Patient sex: F
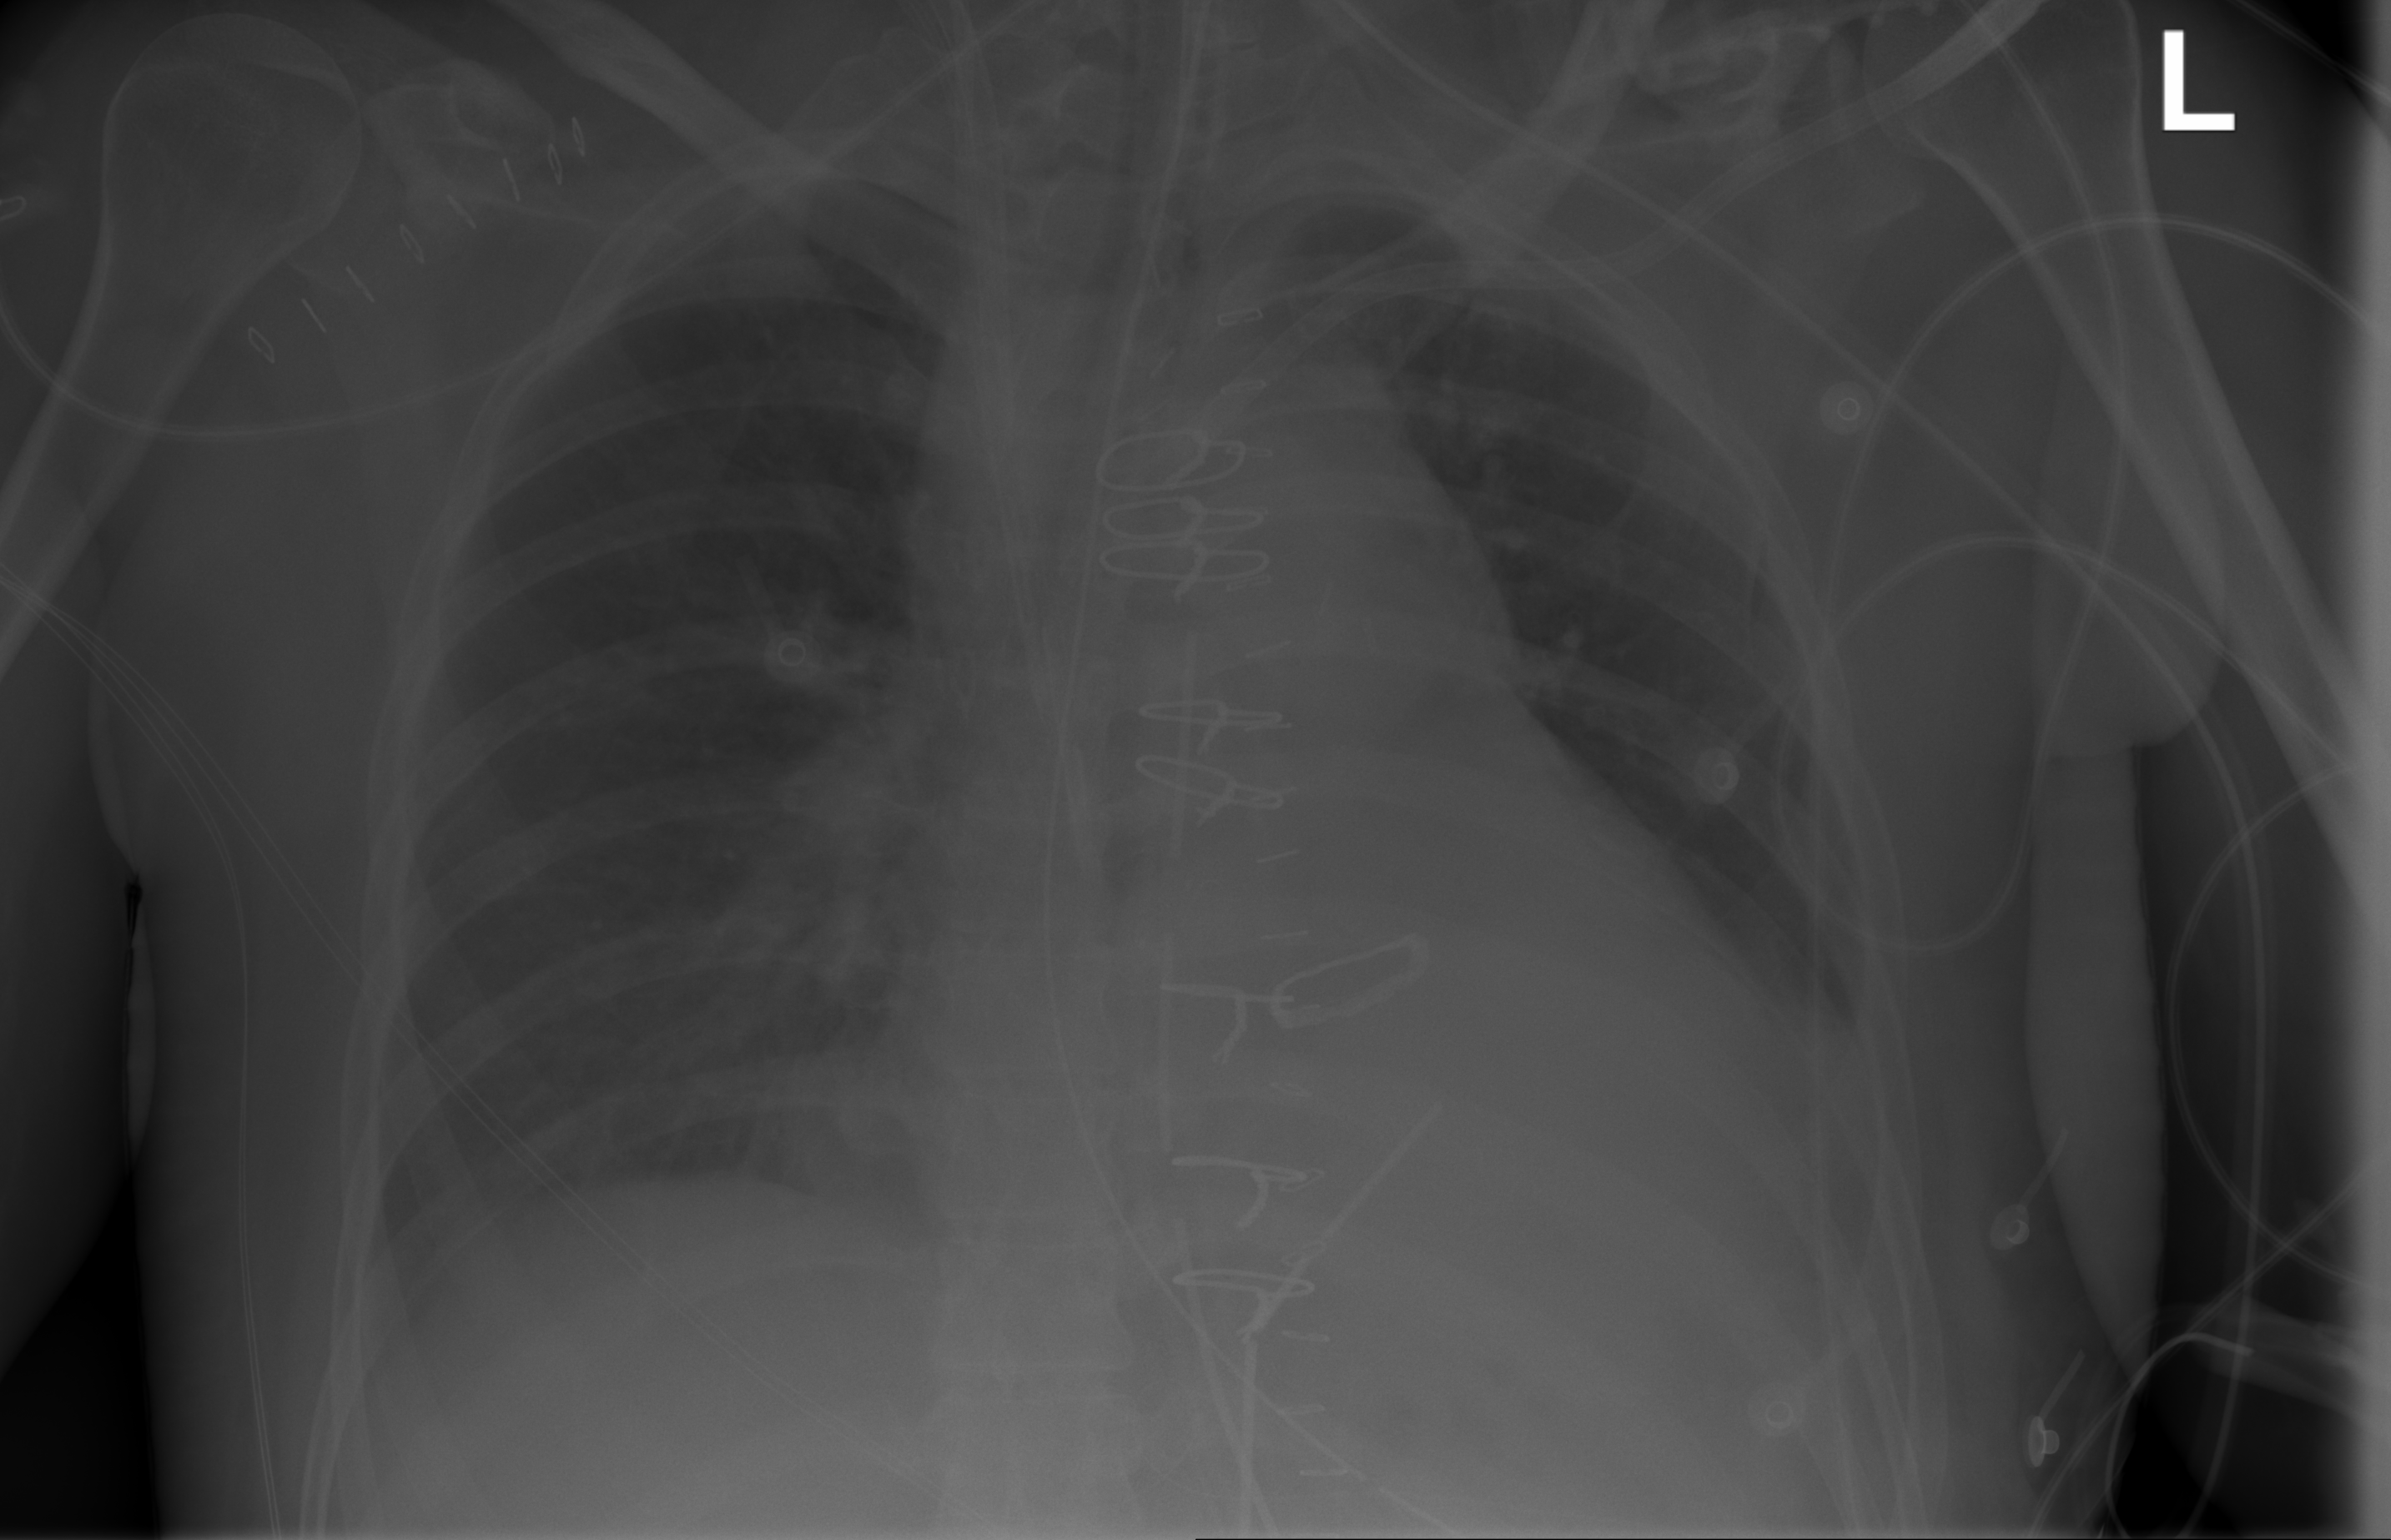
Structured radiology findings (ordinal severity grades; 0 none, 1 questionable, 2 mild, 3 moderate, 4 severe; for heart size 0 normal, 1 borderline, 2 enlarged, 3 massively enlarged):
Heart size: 2
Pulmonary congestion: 2
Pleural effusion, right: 0
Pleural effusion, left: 2
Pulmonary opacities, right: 0
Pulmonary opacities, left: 0
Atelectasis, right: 0
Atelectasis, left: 2